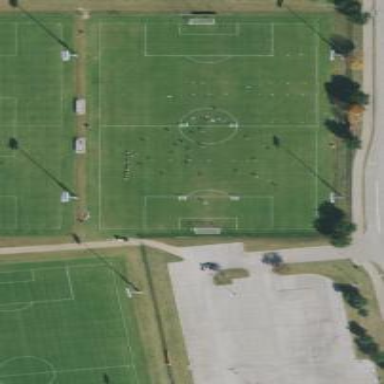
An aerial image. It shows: Soccer pitch for leisure land activities.